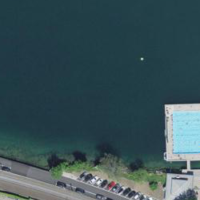
EUNIS habitat code: 14
Species observed at this site:
Chroicocephalus ridibundus
Phalacrocorax carbo
Larus michahellis